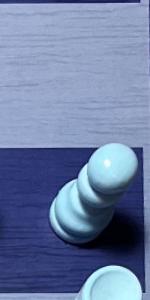
Label: Pawn_White